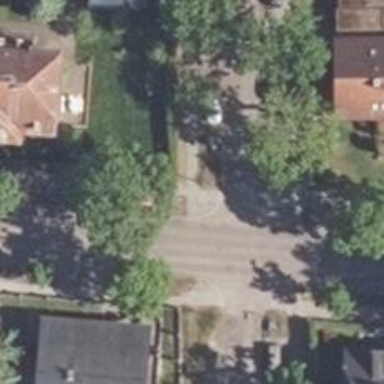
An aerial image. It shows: Footway along the road.